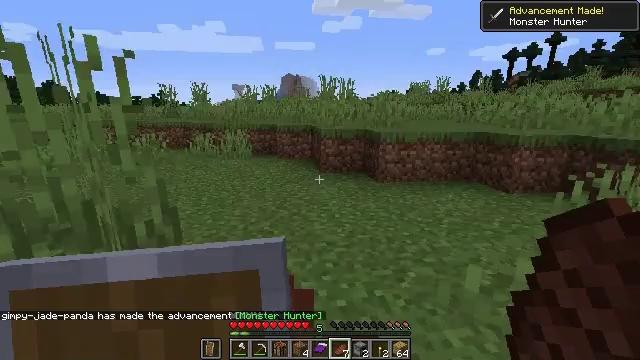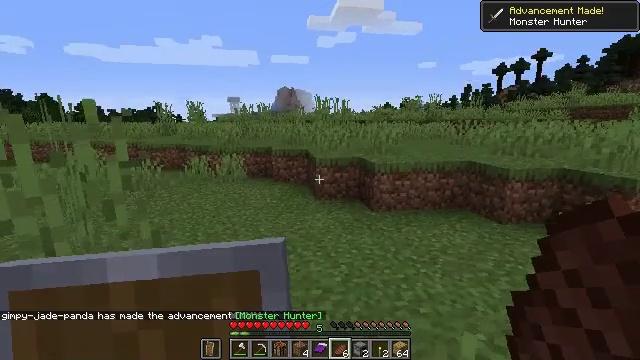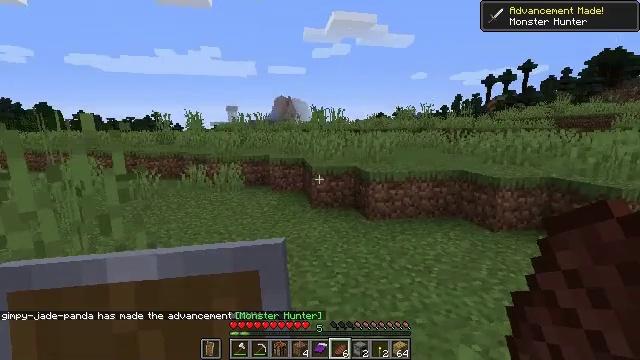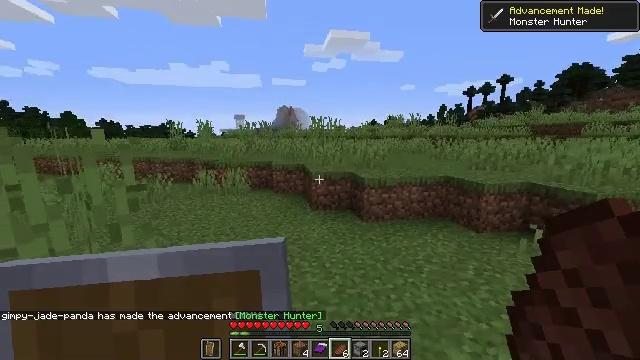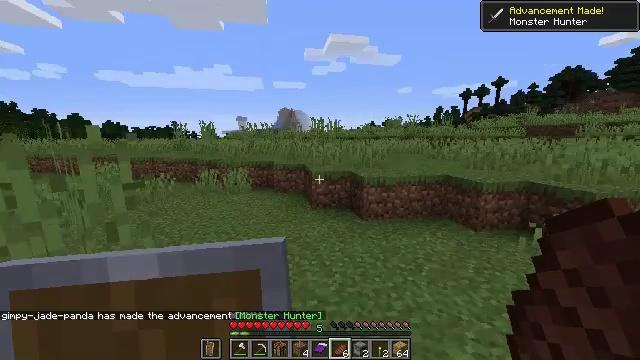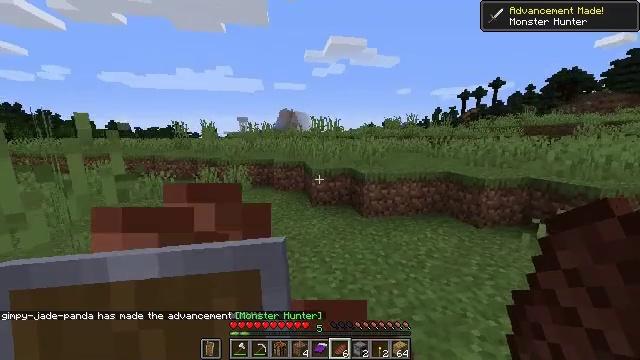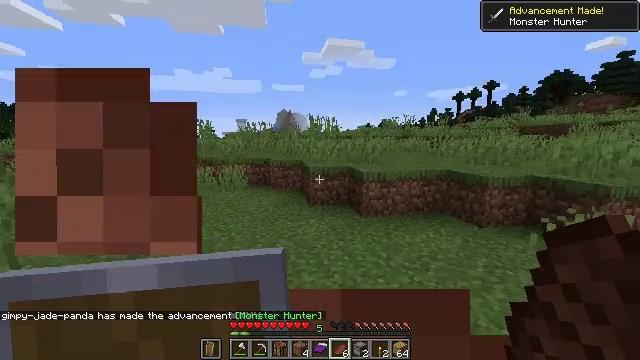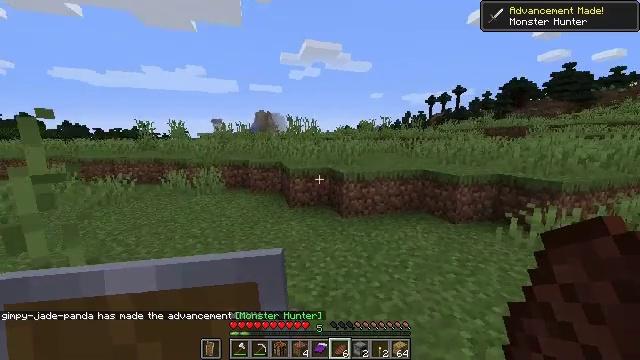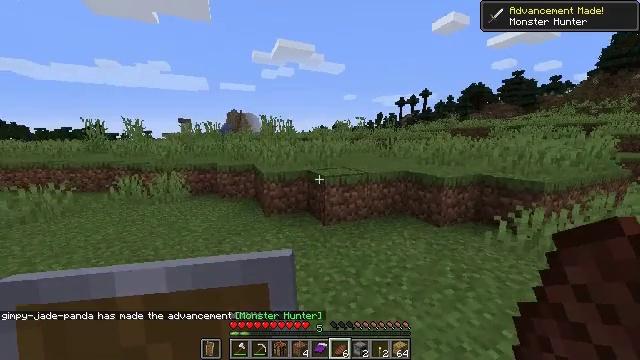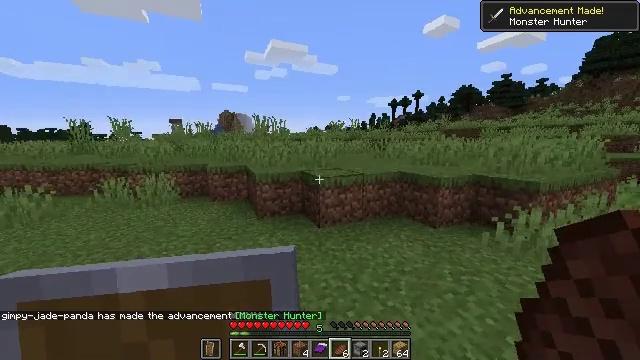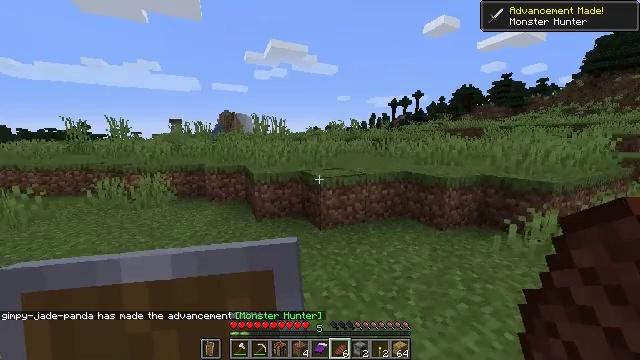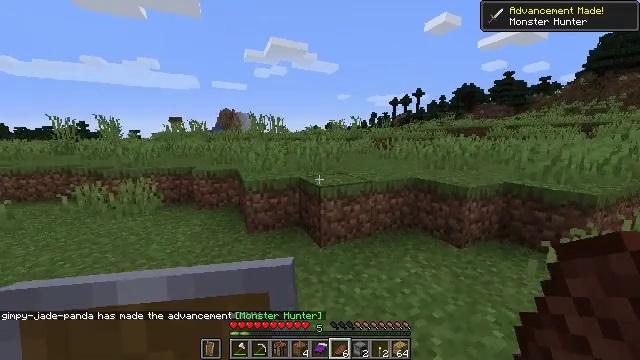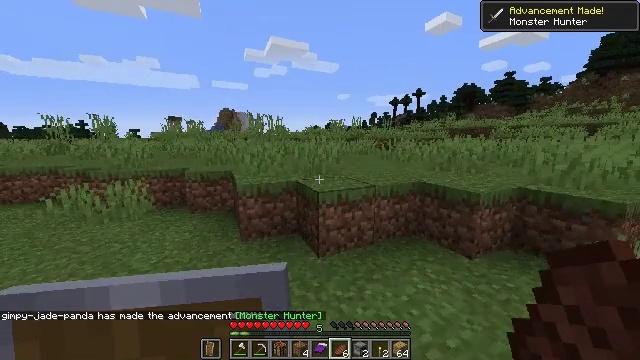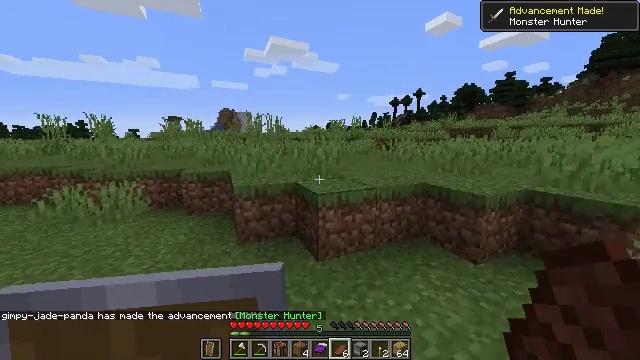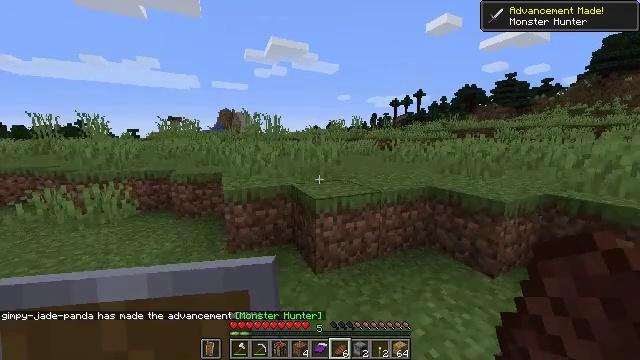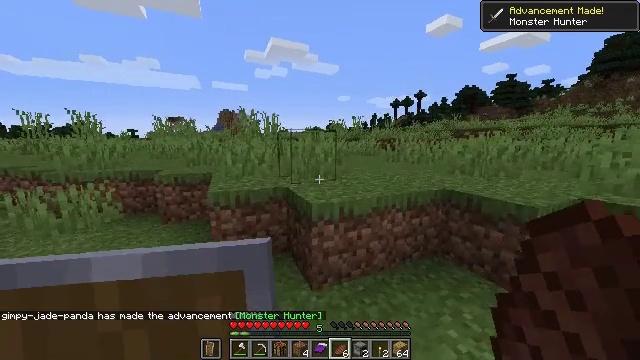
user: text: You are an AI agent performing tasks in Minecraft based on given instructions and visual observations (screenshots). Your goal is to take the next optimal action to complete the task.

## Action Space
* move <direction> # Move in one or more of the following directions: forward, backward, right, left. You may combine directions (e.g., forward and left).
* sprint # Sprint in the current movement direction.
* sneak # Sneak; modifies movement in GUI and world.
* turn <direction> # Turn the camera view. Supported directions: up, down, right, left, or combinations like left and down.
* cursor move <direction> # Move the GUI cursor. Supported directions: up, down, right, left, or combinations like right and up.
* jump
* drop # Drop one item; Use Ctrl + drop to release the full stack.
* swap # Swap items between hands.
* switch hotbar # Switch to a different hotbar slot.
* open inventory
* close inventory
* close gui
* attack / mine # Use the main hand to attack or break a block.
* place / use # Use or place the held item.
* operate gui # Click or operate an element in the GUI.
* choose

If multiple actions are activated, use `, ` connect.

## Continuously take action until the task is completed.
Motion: motion action
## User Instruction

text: Hunt a cow.
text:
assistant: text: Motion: move forward, sprint, turn right and up, jump
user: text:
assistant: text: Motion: move forward, sprint, turn up, jump
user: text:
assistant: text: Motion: move forward, sprint, jump
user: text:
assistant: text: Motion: move forward, sprint, jump
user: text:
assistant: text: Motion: move forward, sprint, jump
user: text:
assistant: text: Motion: move forward, sprint
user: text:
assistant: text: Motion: move forward, sprint, turn right
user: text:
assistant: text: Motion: move forward, sprint, turn right
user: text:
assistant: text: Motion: move forward, sprint, turn right
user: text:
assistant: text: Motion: move forward, sprint
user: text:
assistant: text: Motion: move forward, sprint
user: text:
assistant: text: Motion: move forward, sprint
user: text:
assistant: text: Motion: move forward, sprint
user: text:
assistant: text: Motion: move forward, sprint
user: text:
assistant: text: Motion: move forward, sprint
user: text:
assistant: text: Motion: move forward, sprint
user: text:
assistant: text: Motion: move forward, sprint, jump
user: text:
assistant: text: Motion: move forward, sprint, jump
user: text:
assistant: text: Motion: move forward, sprint, jump
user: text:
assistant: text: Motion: move forward, sprint, jump
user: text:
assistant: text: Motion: move forward, sprint, jump
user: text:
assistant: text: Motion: move forward, sprint, jump
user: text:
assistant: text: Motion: move forward, sprint, jump
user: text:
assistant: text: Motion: move forward, sprint, jump
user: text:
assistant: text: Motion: move forward, sprint, jump
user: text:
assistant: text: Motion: move forward, sprint, jump
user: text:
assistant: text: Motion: move forward, sprint, jump
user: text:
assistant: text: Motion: move forward, sprint, jump
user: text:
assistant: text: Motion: move forward, sprint, jump
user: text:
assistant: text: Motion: move forward, sprint, jump